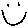
Label: smiley face